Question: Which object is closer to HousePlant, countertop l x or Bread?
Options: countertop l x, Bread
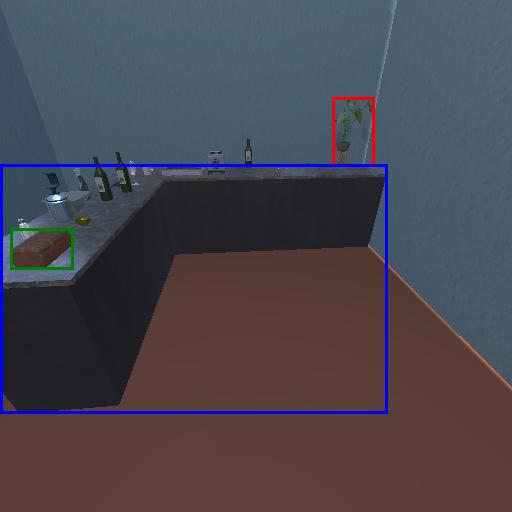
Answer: countertop l x